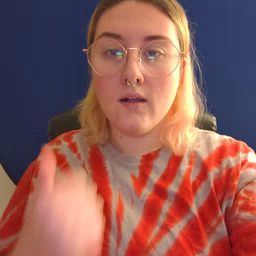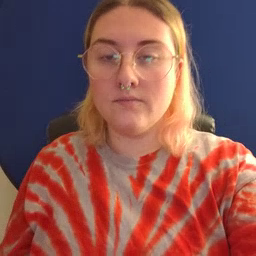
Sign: scissors